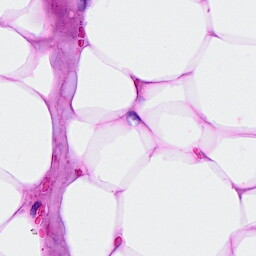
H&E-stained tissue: Breast